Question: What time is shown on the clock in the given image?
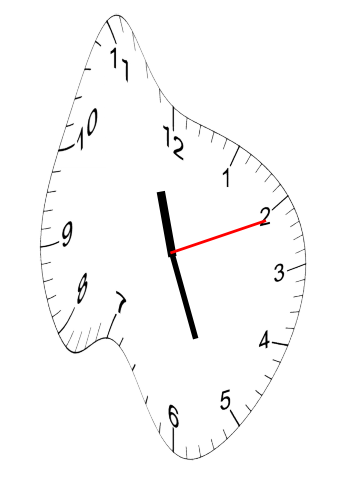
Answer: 11:26:11